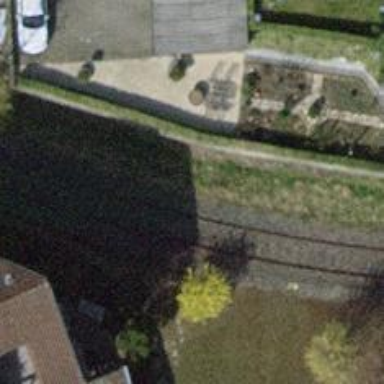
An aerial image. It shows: Disused railway spur with single track.